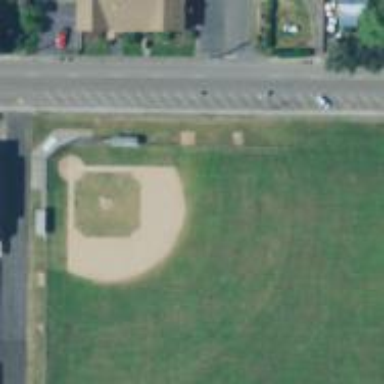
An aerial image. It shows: Baseball pitch for leisure land.